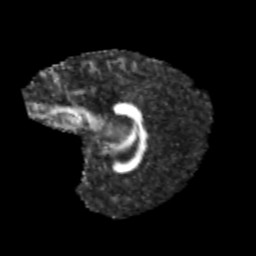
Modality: FA
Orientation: sagittal
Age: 10
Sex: male
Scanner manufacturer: siemens
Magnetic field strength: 3 T
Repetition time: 3.8 s
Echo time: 0.07 s